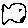
Label: fish